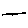
Label: line